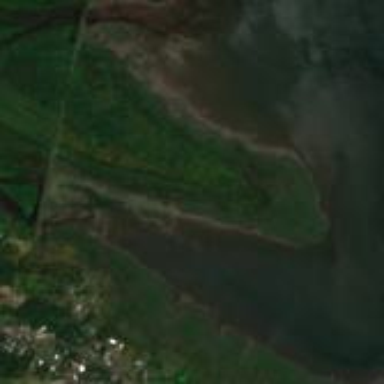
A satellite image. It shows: Saltmarsh wetland with tidal influence.